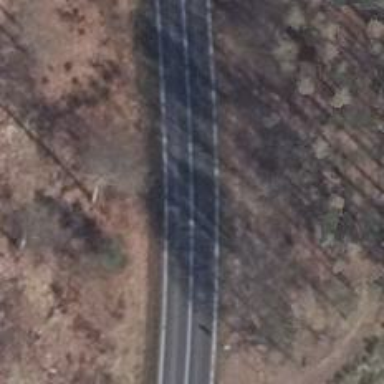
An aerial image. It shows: Secondary road.